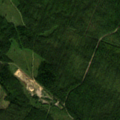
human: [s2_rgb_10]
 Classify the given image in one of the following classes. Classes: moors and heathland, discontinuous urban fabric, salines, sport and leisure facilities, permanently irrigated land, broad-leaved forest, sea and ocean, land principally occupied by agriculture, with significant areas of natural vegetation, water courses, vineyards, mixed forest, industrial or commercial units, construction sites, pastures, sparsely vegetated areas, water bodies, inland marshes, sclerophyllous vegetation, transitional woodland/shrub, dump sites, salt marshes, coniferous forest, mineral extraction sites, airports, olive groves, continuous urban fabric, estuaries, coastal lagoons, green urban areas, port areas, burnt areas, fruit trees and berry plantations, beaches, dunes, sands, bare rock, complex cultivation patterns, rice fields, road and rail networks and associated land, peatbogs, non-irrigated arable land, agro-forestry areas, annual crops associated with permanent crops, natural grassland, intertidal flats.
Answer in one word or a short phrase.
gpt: coniferous forest, mixed forest, transitional woodland/shrub